Field crop: maize
Growth stage: 2
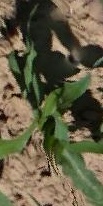
Species: maize